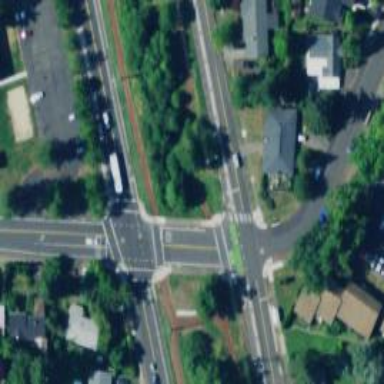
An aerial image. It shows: Marked crossing on the road.